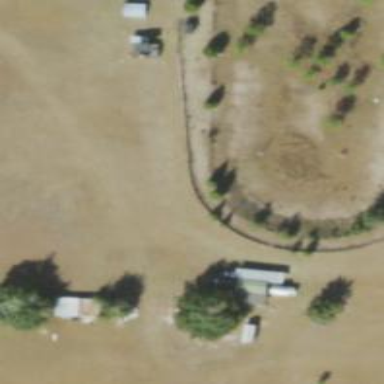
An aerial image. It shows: Farmyard area.